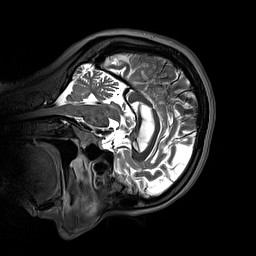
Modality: T2w
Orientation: sagittal
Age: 48
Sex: female
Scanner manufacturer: siemens
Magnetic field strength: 3 T
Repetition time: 3.2 s
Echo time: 0.412 s